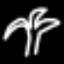
Label: palm tree